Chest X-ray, AP view. Patient: 30 years old, sex M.
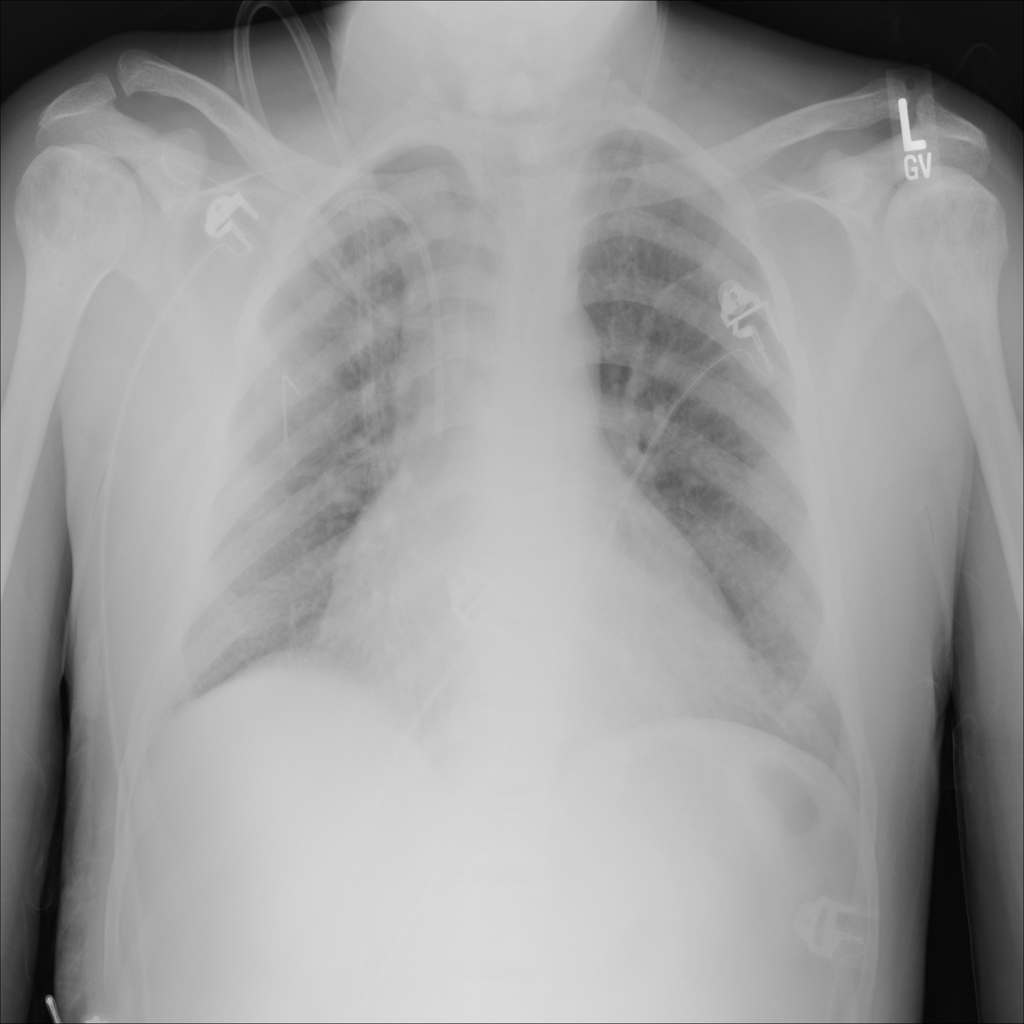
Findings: Atelectasis